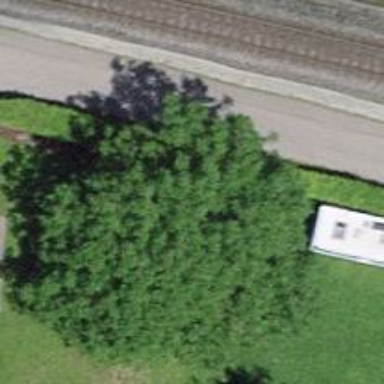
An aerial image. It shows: Beautiful tree in nature.